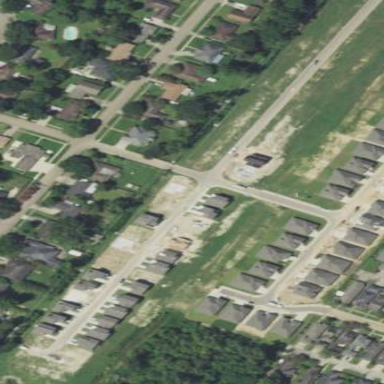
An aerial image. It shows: This residential area consists of single-family homes.